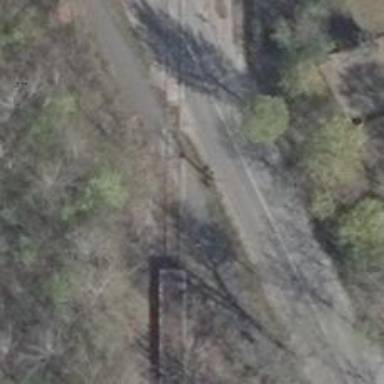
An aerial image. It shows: Railway crossing.